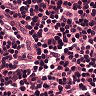
Metastatic tissue present: no